Question: I have a veiw similar to the CustomAdapter example that is used in my adapter for my listview:
'''
class FooView extends LinearLayout
{
EditText mInputBox;
public FooView(Context context)
{
this.setOrientation(HORIZONTAL);
this.setPadding(0,0,0,0);
mInputBox = new EditText(context);
// formatted to fit on screen
float dip =
TypedValue.applyDimension(
COMPLEX_UNIT_DIP,
48.0f,
getResources().getDisplayMetrics());
LayoutParams lp =
new LayoutParams(
LayoutParams.FILL_PARENT,
(int)Math.ceil(dip),
1.0f);
lp.setMargins(0,0,0,0);
addView(mInputBox, lp);
}
}
'''
and yet I have a space underneath the EditView in each row:

I extend FooView and add an ImageButton in the top case (not added in picture). In that view, the ImageView fits to the row perfectly.
'''
ImageButton b = new ImageButton(context);
b.setImageResource(R.drawable.foo);
b.setScaleType(ScaleType.CENTER_INSIDE); //also tried FIT_XY didnt notice a difference
addView(b, new LayoutParams(WRAP_CONTENT, WRAP_CONTENT);
'''
The dimensions of the ImageButton are:
- - - -
why does my EditText not scale properly?
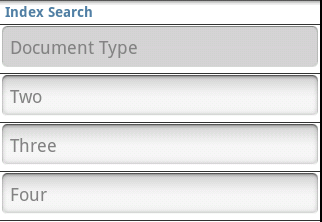
Answer: I would guess you're having issues with the background image for the EditText. Explicitly set the background to a color or XML resource, and see if that changes the situation.
I'd also see if WRAP_CONTENT works instead of a fixed height number, and if so, play around with options after that.
If none of that works, make sure you set padding AND margins on both the custom layout and the EditText to be zero.
Basically the idea is to try these things, get a positive result, then you can remove things one by one to see what really made the change.